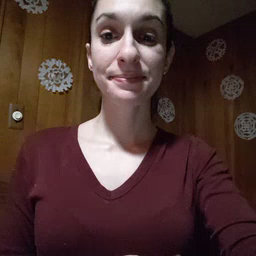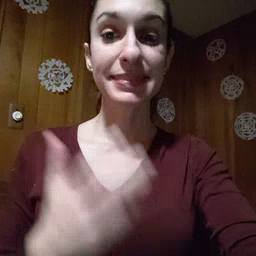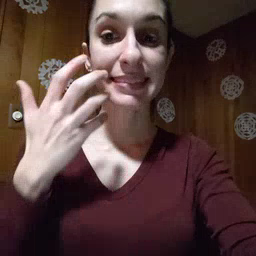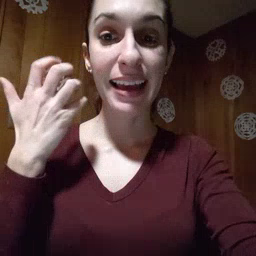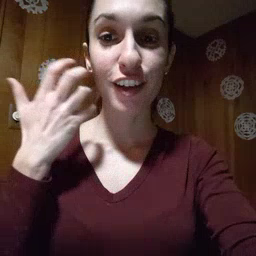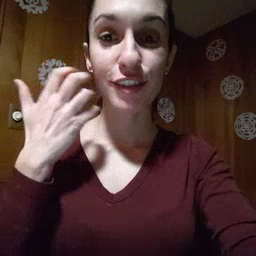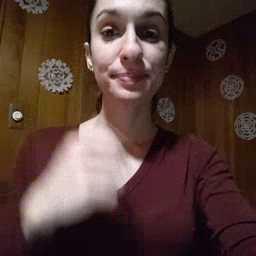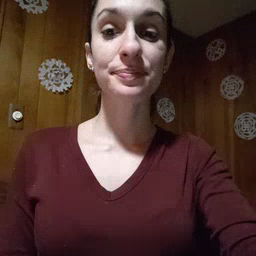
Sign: tiger